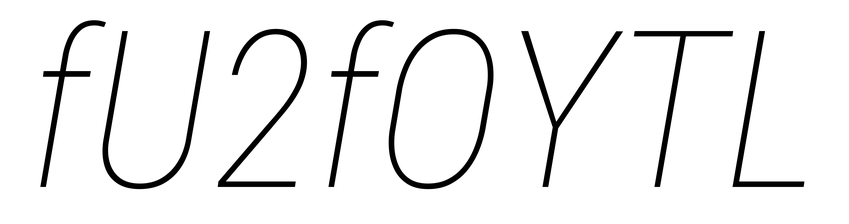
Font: Roboto-Italic_Condensed_Thin_Italic